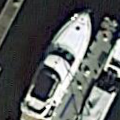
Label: Civil_yacht